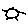
Label: sun